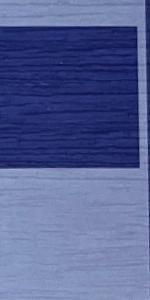
Label: Empty